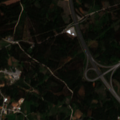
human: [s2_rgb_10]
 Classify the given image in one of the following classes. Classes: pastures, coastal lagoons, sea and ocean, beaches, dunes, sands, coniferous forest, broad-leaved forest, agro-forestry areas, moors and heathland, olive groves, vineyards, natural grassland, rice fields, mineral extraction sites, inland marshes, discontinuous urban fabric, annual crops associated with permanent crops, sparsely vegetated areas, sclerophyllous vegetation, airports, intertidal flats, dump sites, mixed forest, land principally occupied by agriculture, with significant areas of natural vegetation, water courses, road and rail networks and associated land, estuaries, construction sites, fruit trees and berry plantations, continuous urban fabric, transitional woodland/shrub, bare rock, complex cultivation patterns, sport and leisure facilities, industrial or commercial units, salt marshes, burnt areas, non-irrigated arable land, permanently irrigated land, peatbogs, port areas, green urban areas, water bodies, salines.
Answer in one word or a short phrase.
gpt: discontinuous urban fabric, mixed forest